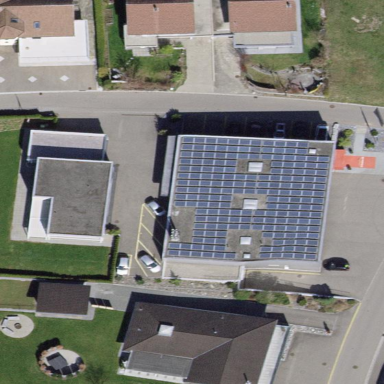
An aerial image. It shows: Solar photovoltaic panel generator.